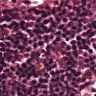
Metastatic tissue present: no